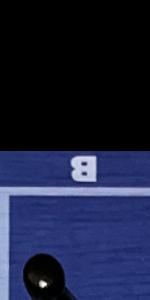
Label: Empty